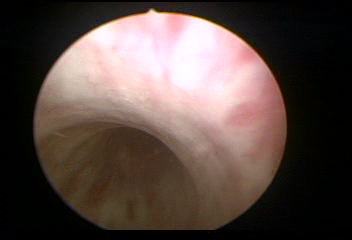
Modality: WLC
Class: Normal mucosa
Bladder cancer association: No